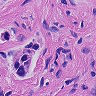
Metastatic tissue present: yes